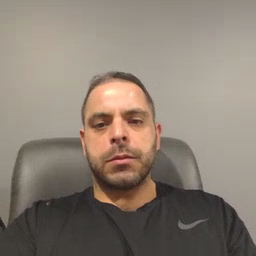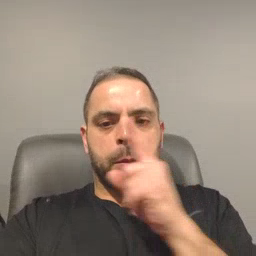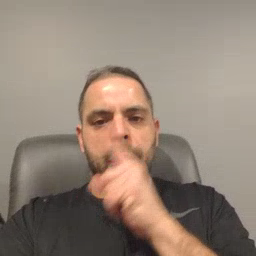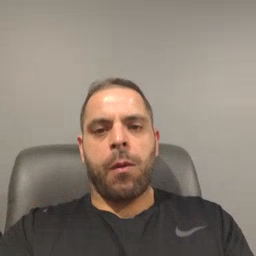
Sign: mouse